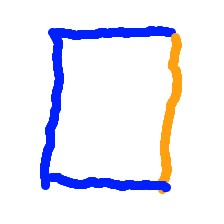
Shape: rectangle